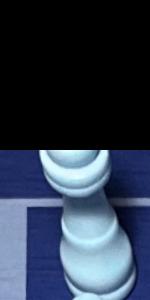
Label: King_White